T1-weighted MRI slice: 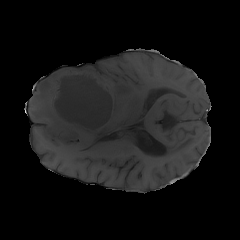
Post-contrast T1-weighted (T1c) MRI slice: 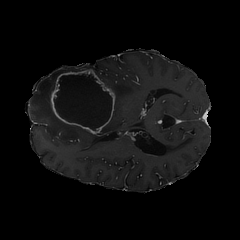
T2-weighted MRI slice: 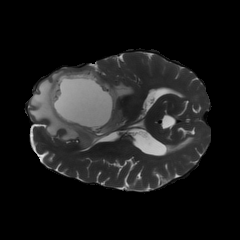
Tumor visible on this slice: yes